Question: I am creating a table structure using twitter bootstrap
'''
<div class="hero-unit span8 pull-right">
<h5><span class="label label-info">General Account Settings</span></h5>
<ul class="nav nav-list">
<c:forEach items="${personUI}" var="entry">
<li id="${entry.key}">
<div class="span2 pull-left">
<span class="label">${entry.key}</span>
</div>
<div class="span2">
<font size="2"><span><strong>${entry.value}</strong></span></font>
</div>
<div class="span2 pull-right">
<font size="2">
<span>
<a href="#" class="${entry.key}">
<span class="add-on">
<i class="icon-pencil"></i>
</span>Edit
</a>
</span>
</font>
</div>
</li>
<li class="divider"></li>
</c:forEach>
</ul>
</div>
'''
But i am trying to put a horizontal line after each li. according to twitter bootstrap it says create a li with class divider to have the line. I do it but than whole structure of the table
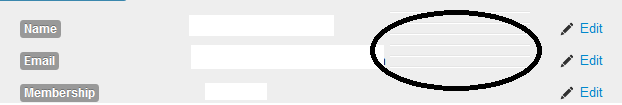
Answer: To display forms controls you shouldn't use list or tables.
Simply you should use < form > < fieldset > and form controls.
To align and display controls properly, Bootstrap provides css classes: "control-group", "control-label", "controls", "input-prepend"
To horizontal line you should use < hr >
'''
<form class="form-horizontal">
<fielset>
<div class="well">
<legend>General Account Settings</legend>
<div class="control-group">
<label class="control-label" for="name">Name</label>
<div class="controls">
<div class="input-prepend">
<input id="name" type="text" /> <a href="">
<span class="add-on"><i class="icon-edit"></i> Edit</span>
</a>
</div>
</div>
</div>
<hr class="divider"></hr>
<div class="control-group">
<label class="control-label" for="email">Email</label>
<div class="controls">
<div class="input-prepend">
<input id="email" type="text" /> <a href="">
<span class="add-on"><i class="icon-edit"></i> Edit</span>
</a>
</div>
</div>
</div>
<hr class="divider"></hr>
</div>
'''

See live example:
<URL>